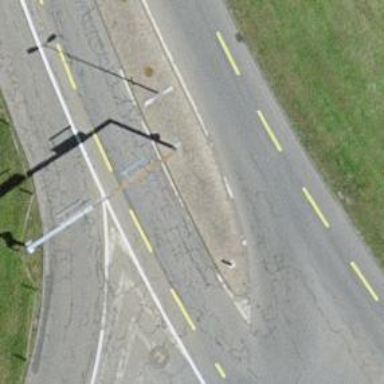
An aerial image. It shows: Secondary road with asphalt surface and designated cycle lane.